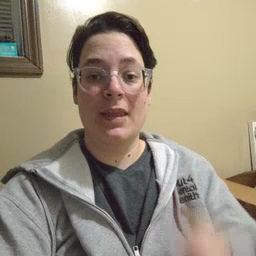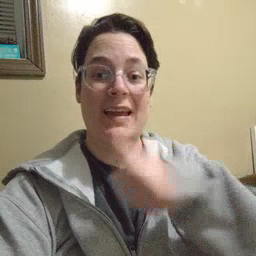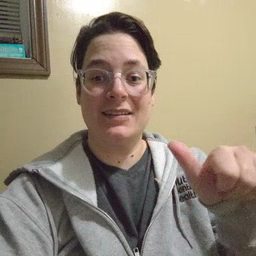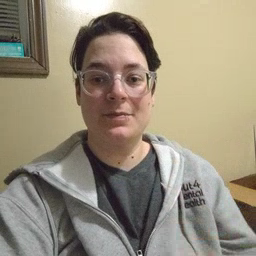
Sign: any